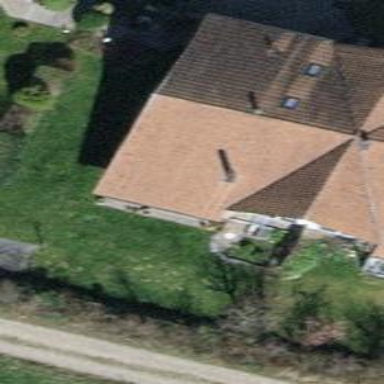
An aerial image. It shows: Building with tile roof.